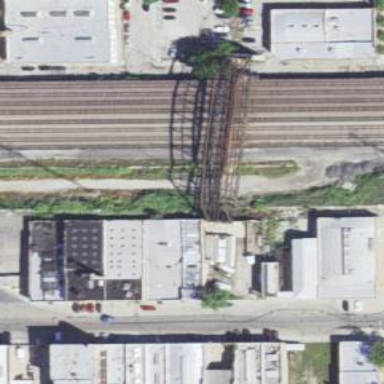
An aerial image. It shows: Abandoned railway bridge.